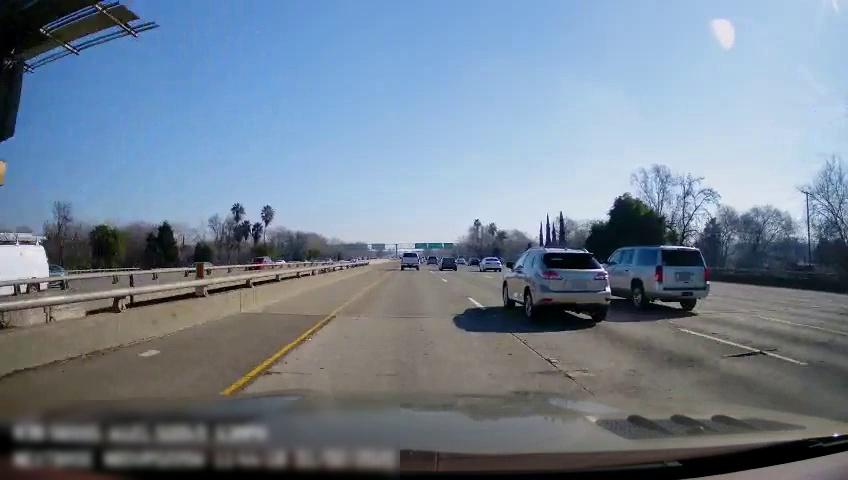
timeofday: Day
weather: Sunny
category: Drivable Space
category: Vehicles | Van
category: Vehicles | Car
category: Vehicles | Car
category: Vehicles | SUV
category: Vehicles | Car
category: Drivable Space
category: Vehicles | SUV
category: Vehicles | Car
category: Vehicles | Car
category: Vehicles | Truck
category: Vehicles | SUV
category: Vehicles | Van
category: Vehicles | Car
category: Lanes | Current Lane
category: Lanes | Current Lane
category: Lanes | Alternate Lane
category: Lanes | Alternate Lane
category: Traffic | Signs
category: Traffic | Signs
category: Traffic | Signs
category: Traffic | Signs
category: Traffic | Signs
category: Traffic | Signs